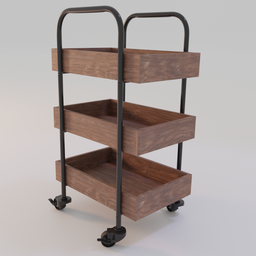
Label: furniture